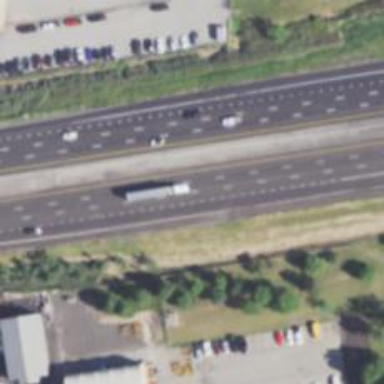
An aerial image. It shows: Motorway junction.